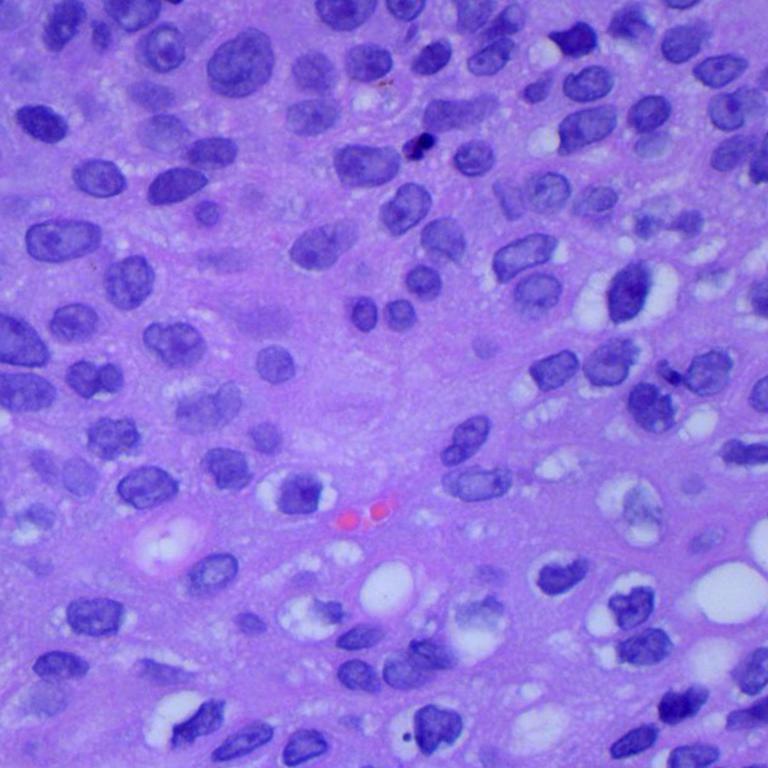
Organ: lung
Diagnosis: squamous carcinomas